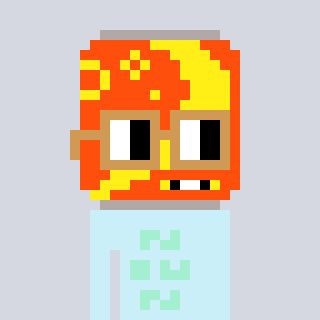
a pixel art character with square brown glasses, a pop-shaped head and a cold-colored body on a cool background